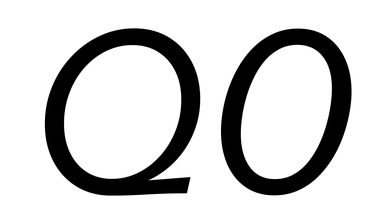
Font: InstrumentSans-Italic_Italic